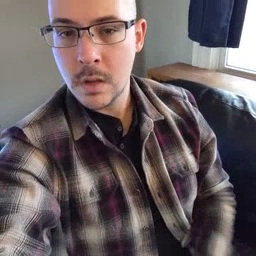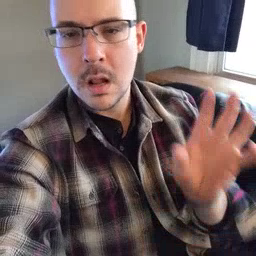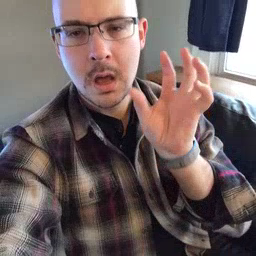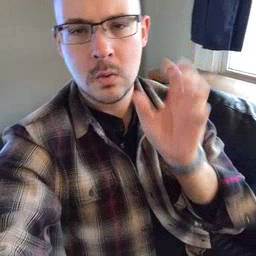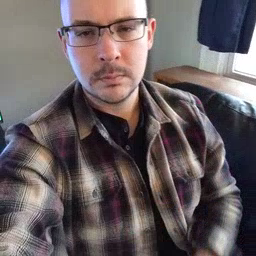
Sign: cloud